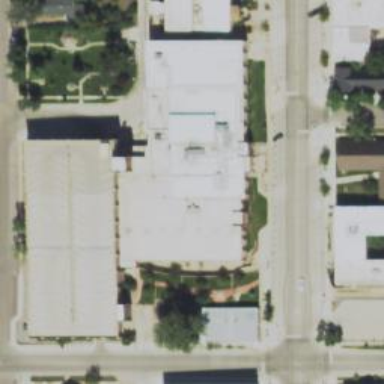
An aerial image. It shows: Courthouse building.